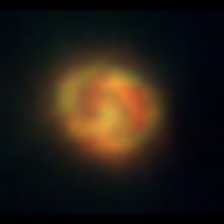
Taxon: NanoPlankton
Group: Other